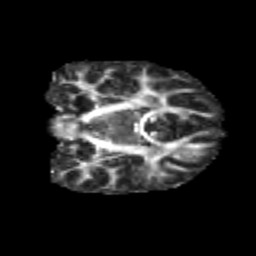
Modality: FA
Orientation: coronal
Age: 9
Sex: female
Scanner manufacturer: siemens
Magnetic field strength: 3 T
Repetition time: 3.8 s
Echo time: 0.07 s